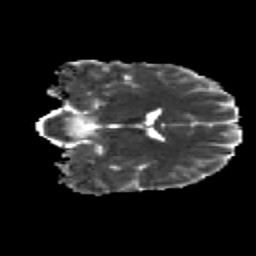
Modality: MD
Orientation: coronal
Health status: healthy
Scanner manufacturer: siemens
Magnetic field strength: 3 T
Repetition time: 12 s
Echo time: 0.092 s